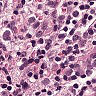
Metastatic tissue present: yes